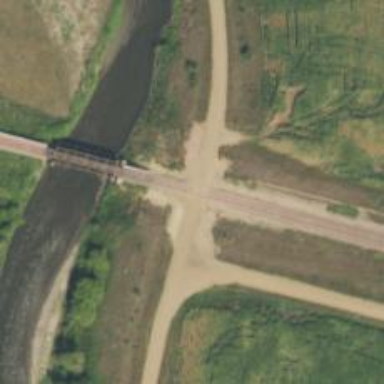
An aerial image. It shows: Railway track.